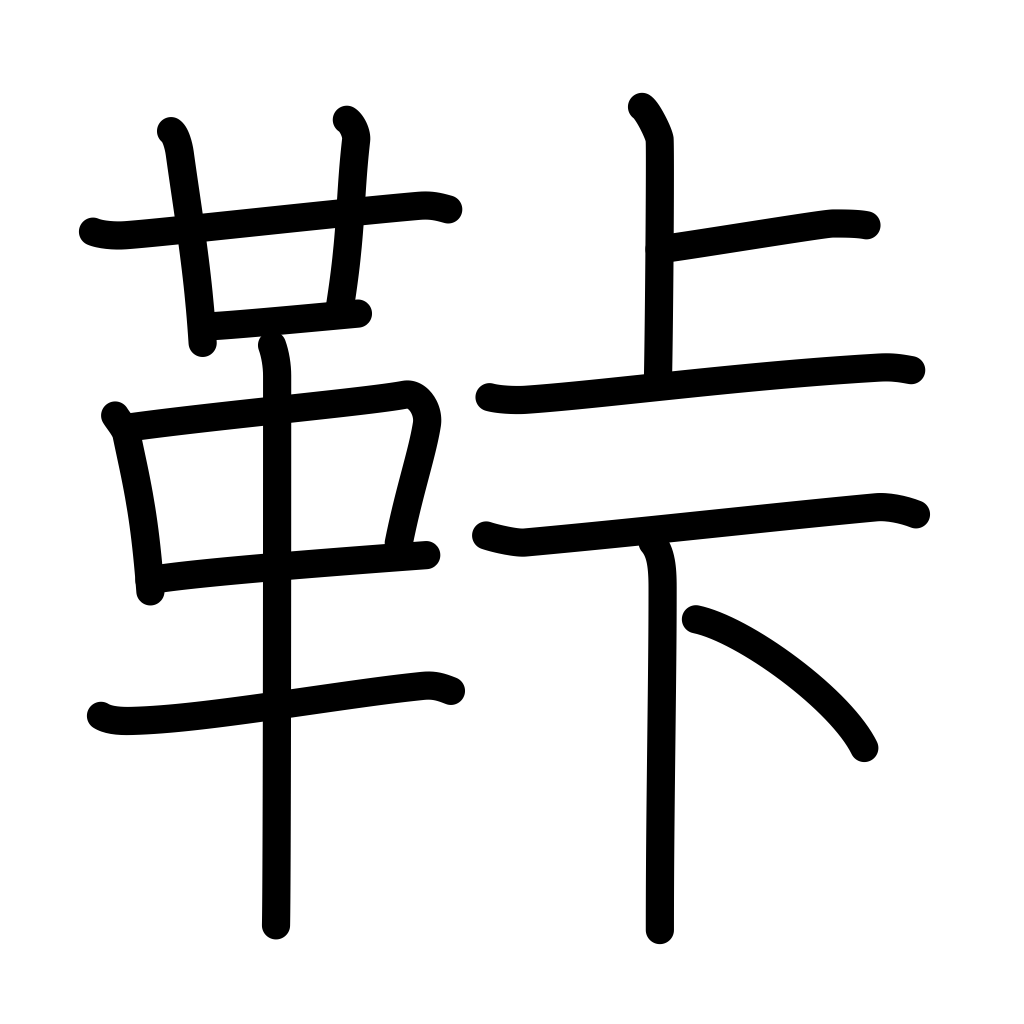
Meaning: clamp, fastener